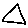
Label: triangle